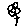
Label: flower